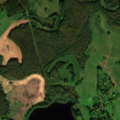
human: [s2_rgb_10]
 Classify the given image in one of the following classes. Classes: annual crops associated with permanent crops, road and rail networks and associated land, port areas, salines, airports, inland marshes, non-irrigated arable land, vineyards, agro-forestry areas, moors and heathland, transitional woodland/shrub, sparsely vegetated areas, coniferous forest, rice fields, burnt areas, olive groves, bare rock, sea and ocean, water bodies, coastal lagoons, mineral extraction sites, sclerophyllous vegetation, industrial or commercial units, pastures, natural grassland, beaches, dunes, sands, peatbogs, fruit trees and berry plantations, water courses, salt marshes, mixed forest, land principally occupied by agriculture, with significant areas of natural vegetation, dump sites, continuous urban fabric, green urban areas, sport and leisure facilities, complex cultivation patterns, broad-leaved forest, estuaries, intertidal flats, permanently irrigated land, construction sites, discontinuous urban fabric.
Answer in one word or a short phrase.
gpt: non-irrigated arable land, pastures, complex cultivation patterns, land principally occupied by agriculture, with significant areas of natural vegetation, broad-leaved forest, inland marshes, water bodies